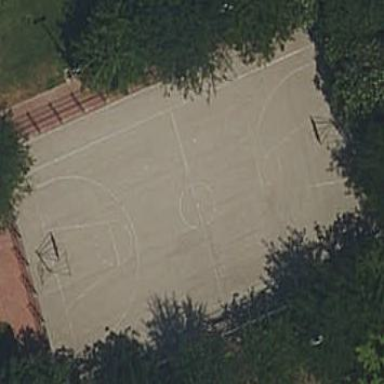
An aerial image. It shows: Basketball court on leisure land pitch.